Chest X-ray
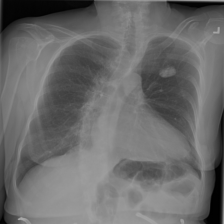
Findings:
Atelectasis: negative
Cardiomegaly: negative
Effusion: negative
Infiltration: positive
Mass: negative
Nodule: positive
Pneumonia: negative
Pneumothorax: negative
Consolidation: negative
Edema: negative
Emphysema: negative
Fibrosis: negative
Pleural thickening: negative
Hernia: negative